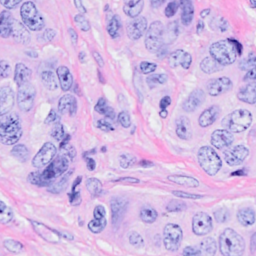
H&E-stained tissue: Breast